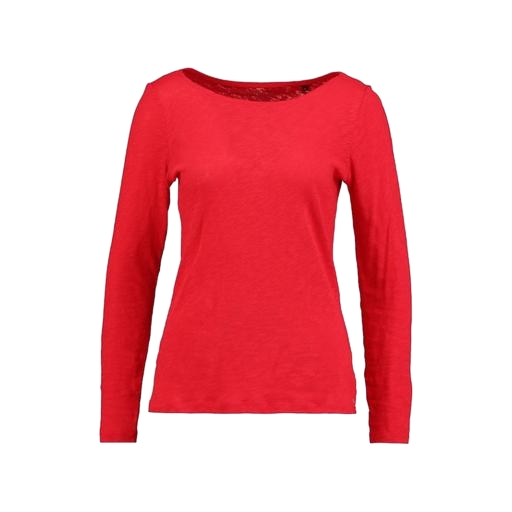
red hannah long sleeve sailor tee, red long-sleeve t-shirt, red long sleeve t-shirt, white background